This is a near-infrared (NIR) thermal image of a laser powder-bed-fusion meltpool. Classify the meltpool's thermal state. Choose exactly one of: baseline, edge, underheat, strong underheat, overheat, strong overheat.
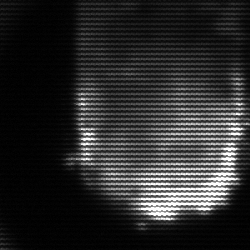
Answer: baseline